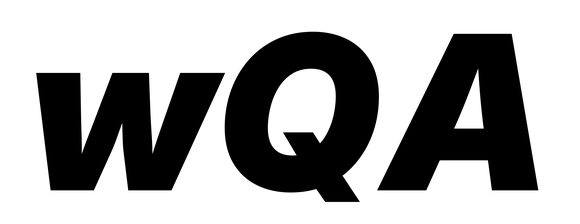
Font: Inter-Italic_Black_Italic